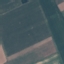
Land use / land cover class: AnnualCrop